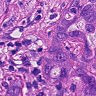
Metastatic tissue present: yes